Field crop: maize
Growth stage: 1
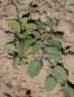
Species: convolvulus